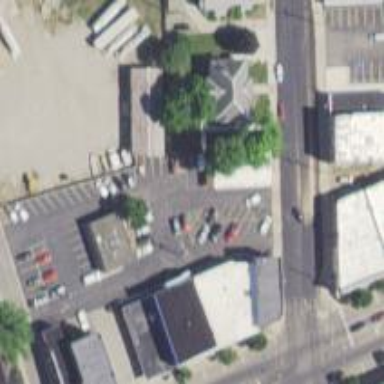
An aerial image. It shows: Post office.